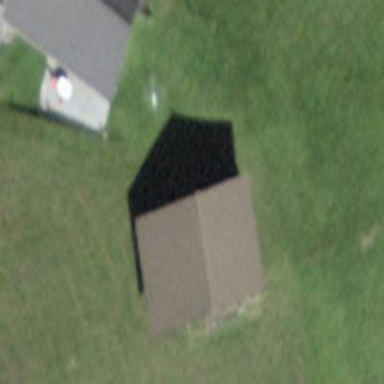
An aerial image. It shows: Rural barn.